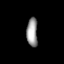
Tissue: prostate
Cell type: T cells
Senescence score: 0.3235
Nuclear area (px): 304
Mean DAPI intensity: 156.612